Question: I have to make an by but when I have to choose the Provisioning Profile, I have 2 same of them so how I can delete one? I check in my certificate and I have just 1 of that in developer apple panel. I have instal this provisioning profile many time because time by time I've had New device (I've added the provisioning more then 2 time) someone can help me?
this is the picture:

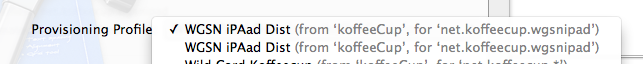
Answer: The best way to do this in XCode 5 is using an <URL>. It lets you manually delete duplicates of provisioning profiles with ease and speed.

I keep Xcode closed when I do this just in case. Good luck!